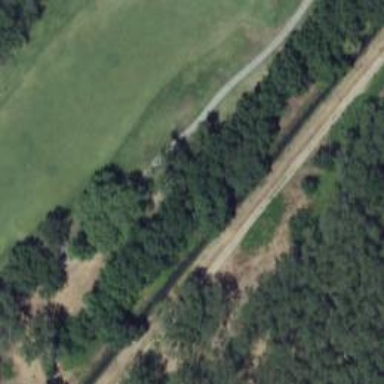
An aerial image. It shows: Path for both roads and golfers.